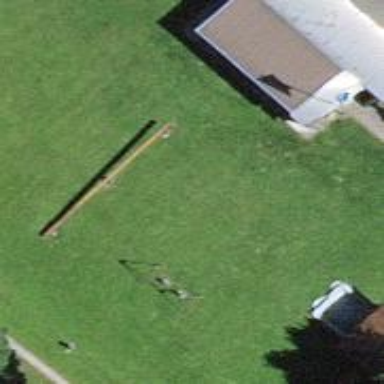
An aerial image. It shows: Playground area for leisure land.